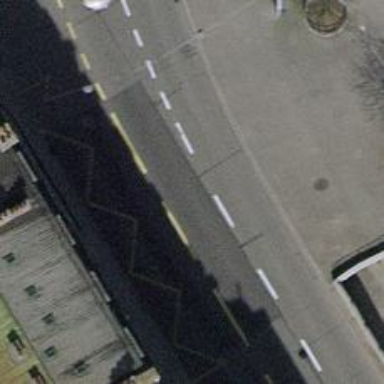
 there is bus lane and shared bus and cycle lane."